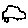
Label: car